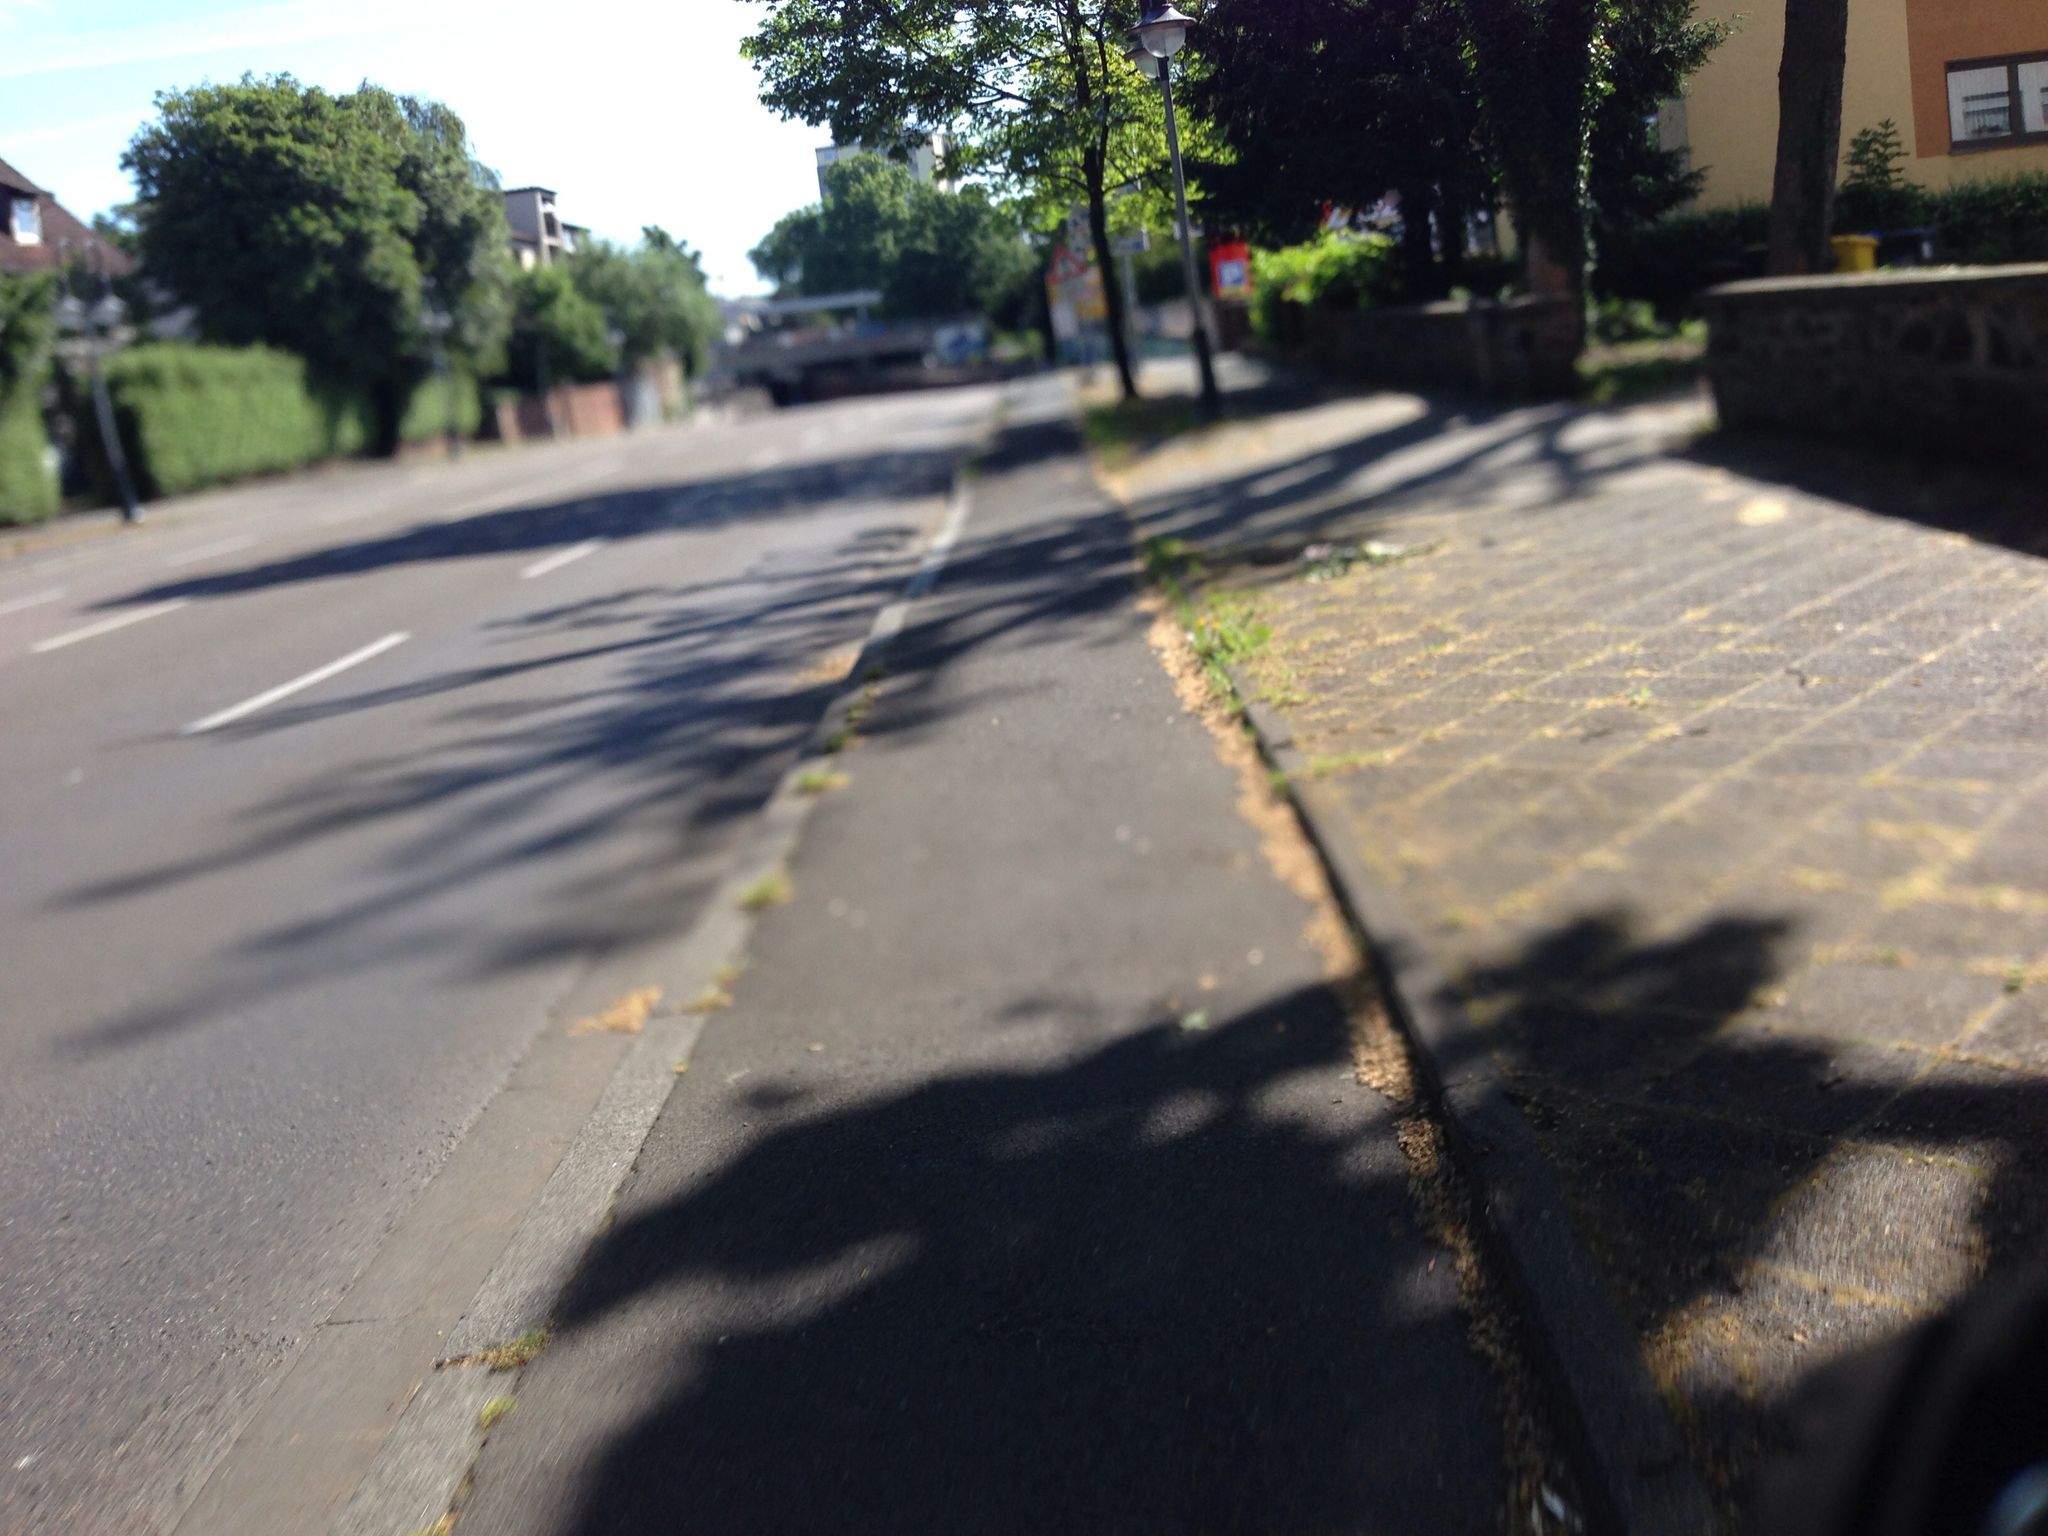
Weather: clear
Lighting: day
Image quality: good
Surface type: walking surface
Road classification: secondary
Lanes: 4
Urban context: urban centre
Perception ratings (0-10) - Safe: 7.37, Lively: 8.92, Beautiful: 9.71, Boring: 2.39, Depressing: 2.94, Wealthy: 7.18